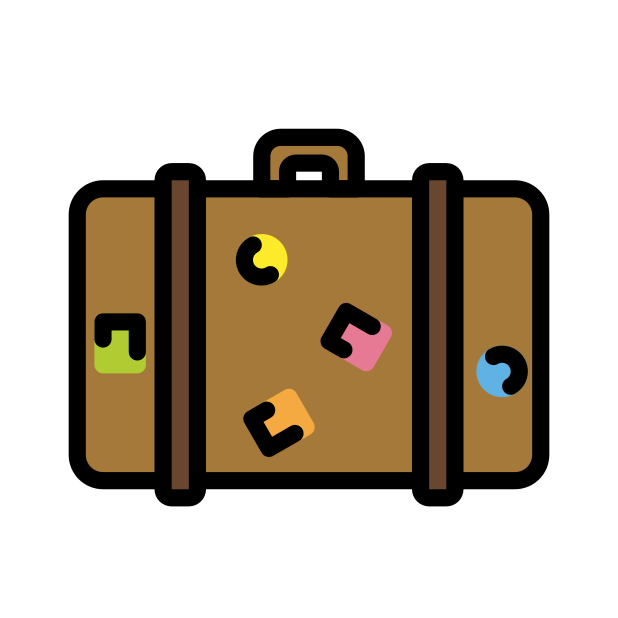
Emoji: 🧳
Name: luggage
Unicode: 0x1f9f3